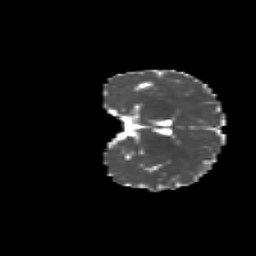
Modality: MD
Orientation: coronal
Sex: female
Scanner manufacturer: siemens
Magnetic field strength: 3 T
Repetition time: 5 s
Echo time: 0.071 s